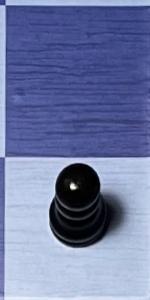
Label: Pawn_Black